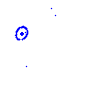
Particle: proton